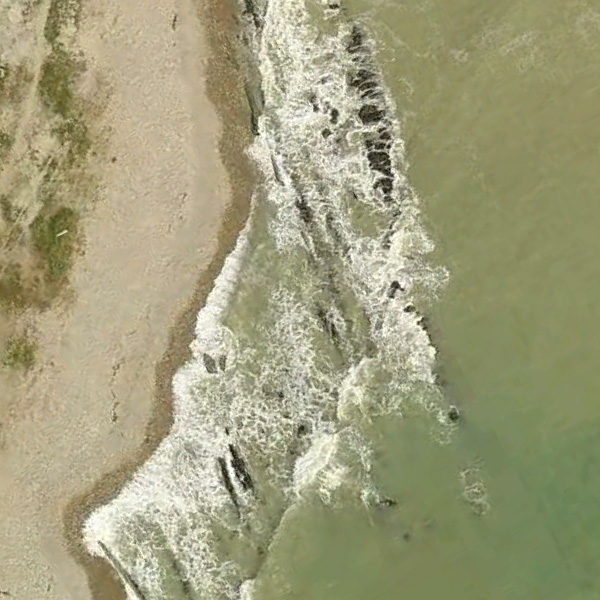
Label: Beach